Interaction volume radius: 5 \u00c5
Interaction volume height: 35 \u00c5
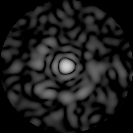
Disorder parameter: 0.8265